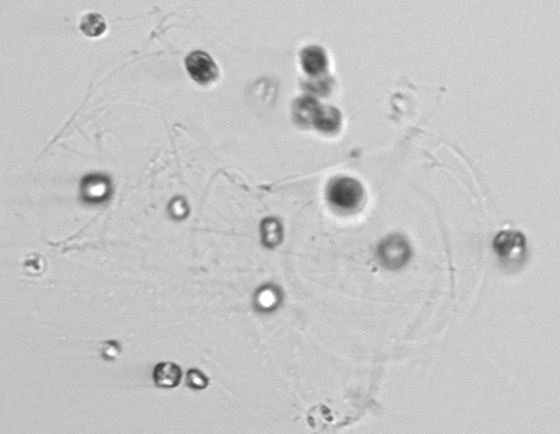
Label: Thalassiosira_sp_aff_mala